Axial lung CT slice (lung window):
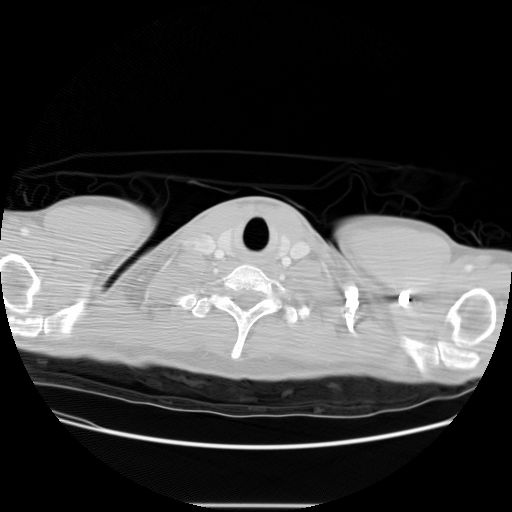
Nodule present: no